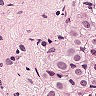
Metastatic tissue present: yes